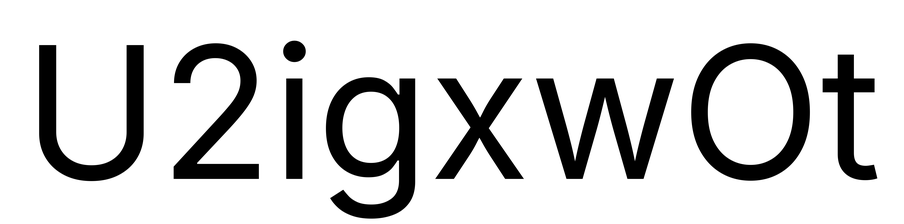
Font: Inter_Regular